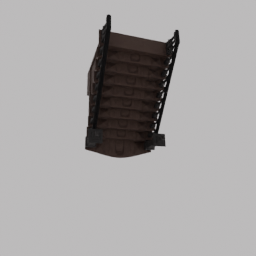
Label: architecture